Question: I have Extjs grid with row editing plugin when add new grid row data After save data post value look like bellow image please tell how to read these post value using php

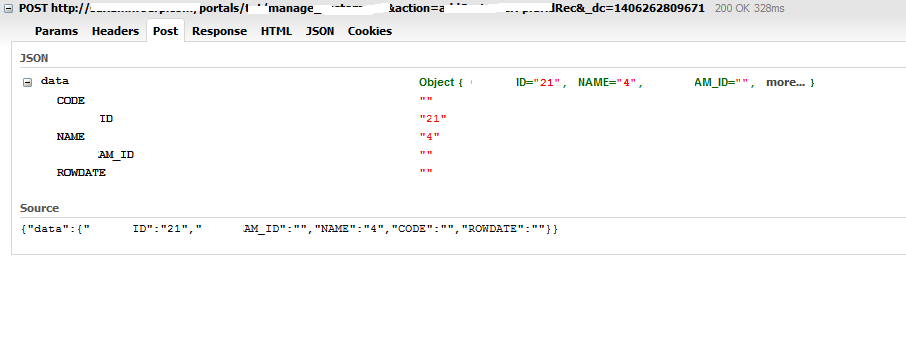
Answer: '''
$json = file_get_contents('php://input');
$input_data = json_decode($json, TRUE);
'''